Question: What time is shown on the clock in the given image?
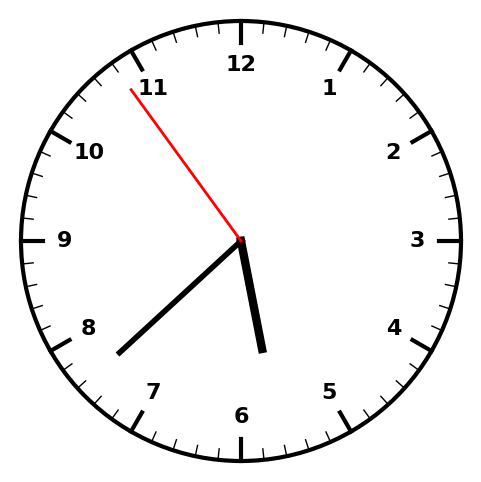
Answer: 05:37:54